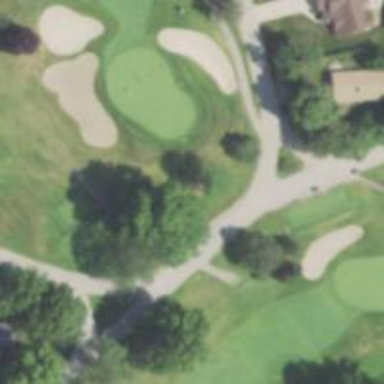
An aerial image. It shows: Service road designated as golf cart path.